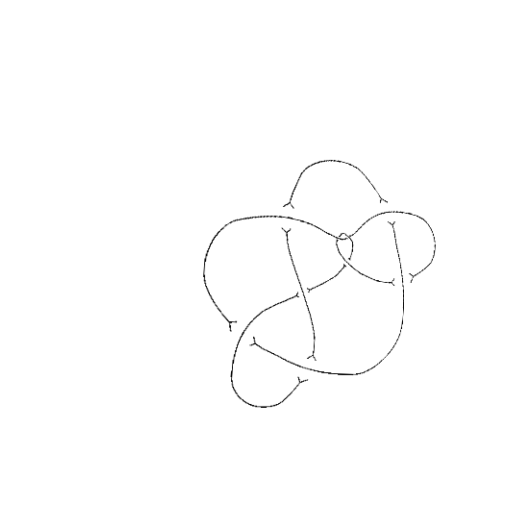
Crossing number: 9